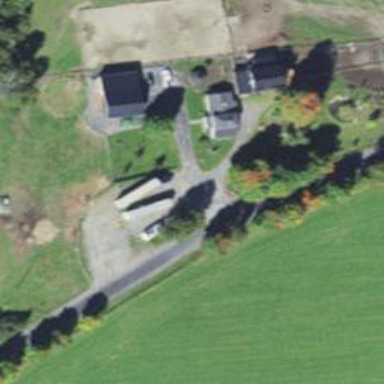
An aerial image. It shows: Farmyard area.